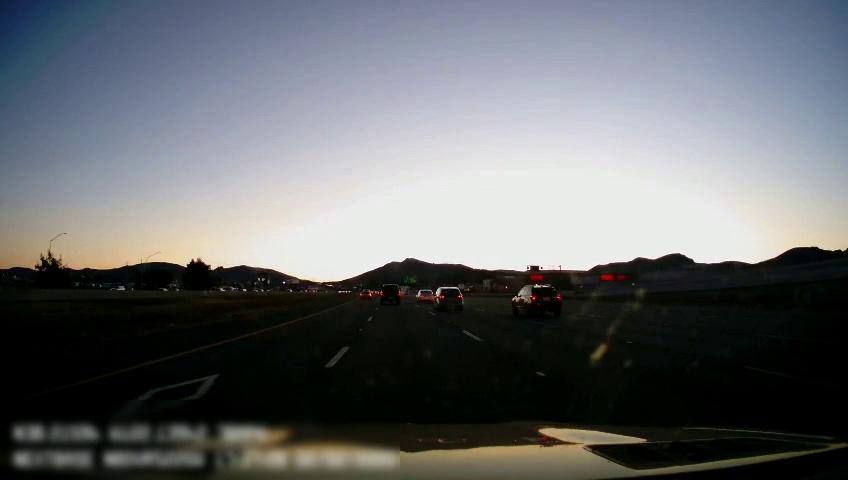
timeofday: Dusk/Dawn/Twilight
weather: Sunny
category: Drivable Space
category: Vehicles | Car
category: Vehicles | SUV
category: Vehicles | Car
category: Vehicles | Car
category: Vehicles | Car
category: Vehicles | SUV
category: Vehicles | Car
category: Lanes | Alternate Lane
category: Lanes | Current Lane
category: Lanes | Current Lane
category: Lanes | Alternate Lane
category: Lanes | Alternate Lane